Question: According to <URL> in multiple densities. And it works correctly. But how can I programmatically get the icon in code?
'''
Bitmap bmp = BitmapFactory.decodeResource(context.getResources(), R.drawable.ic_launcher);
'''
Usually I use this code, but I always decode an image of 64x64 dimension which none of my original icons has. How can I force the BitmapFactory to decode for instance XXXHPDI ?

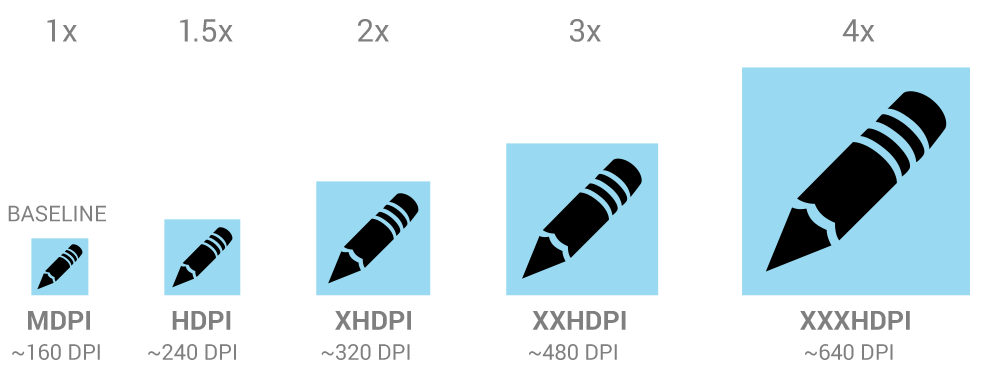
Answer: From api level 15 you can use following method <URL>:
'''
getResources().getDrawableForDensity(id, density);
'''